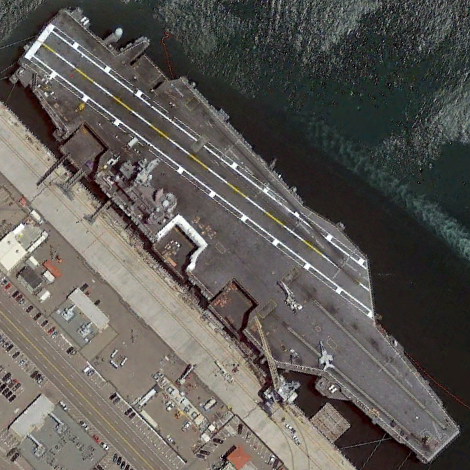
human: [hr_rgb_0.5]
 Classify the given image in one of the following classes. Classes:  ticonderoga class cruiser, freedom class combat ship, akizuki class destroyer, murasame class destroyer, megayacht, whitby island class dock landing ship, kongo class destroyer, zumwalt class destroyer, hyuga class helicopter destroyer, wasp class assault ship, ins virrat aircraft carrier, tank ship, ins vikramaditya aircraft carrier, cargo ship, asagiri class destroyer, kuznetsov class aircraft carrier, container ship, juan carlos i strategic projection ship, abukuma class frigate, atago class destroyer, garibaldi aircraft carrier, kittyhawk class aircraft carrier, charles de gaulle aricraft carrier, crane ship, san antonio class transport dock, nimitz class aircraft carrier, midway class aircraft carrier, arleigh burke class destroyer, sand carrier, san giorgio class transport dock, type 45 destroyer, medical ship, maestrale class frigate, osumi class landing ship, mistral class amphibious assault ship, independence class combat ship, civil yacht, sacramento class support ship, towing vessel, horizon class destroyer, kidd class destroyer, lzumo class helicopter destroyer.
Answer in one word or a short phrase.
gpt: Nimitz class aircraft carrier